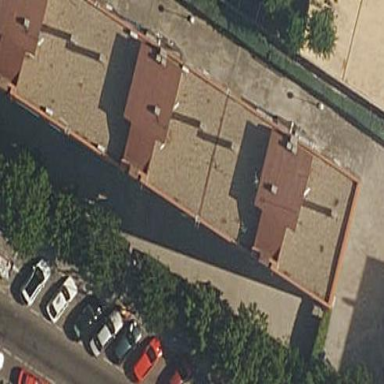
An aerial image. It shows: Residential building.